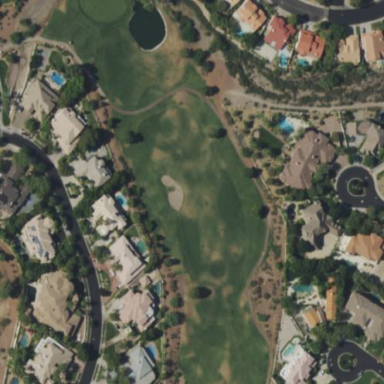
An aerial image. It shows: Area with grass used as rough in golf course.